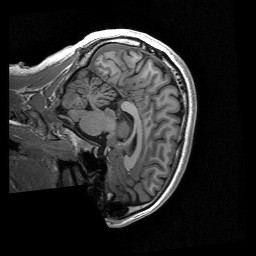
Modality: T1w
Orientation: sagittal
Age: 21
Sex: male
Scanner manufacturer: siemens
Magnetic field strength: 3 T
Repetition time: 2.53 s
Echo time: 0.00267 s